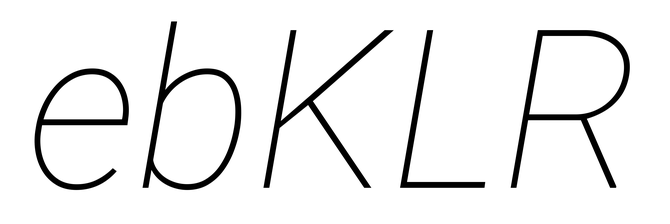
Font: Roboto-Italic_Thin_Italic